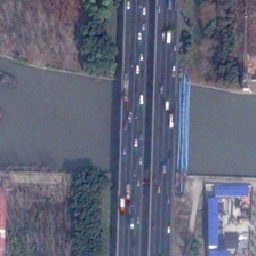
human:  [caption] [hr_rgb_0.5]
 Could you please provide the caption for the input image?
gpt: The six bridges were crowded with haste.

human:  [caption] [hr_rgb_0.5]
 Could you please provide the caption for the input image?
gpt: The six-lane bridge was jammed with hasty traffic.

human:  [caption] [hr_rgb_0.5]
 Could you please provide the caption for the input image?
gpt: There are several blue buildings beside the six-lane bridge.

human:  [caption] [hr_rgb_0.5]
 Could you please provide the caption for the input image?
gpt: There are some blue buildings beside the six bridges.

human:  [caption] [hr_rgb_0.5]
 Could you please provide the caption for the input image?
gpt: There are some blue buildings near the six-lane bridge.